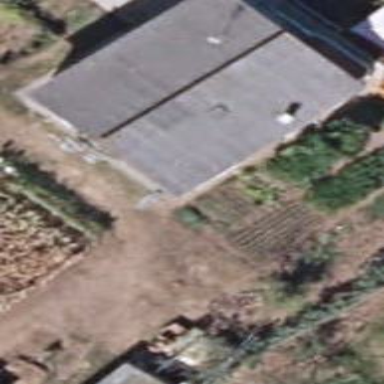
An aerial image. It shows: Simple house.